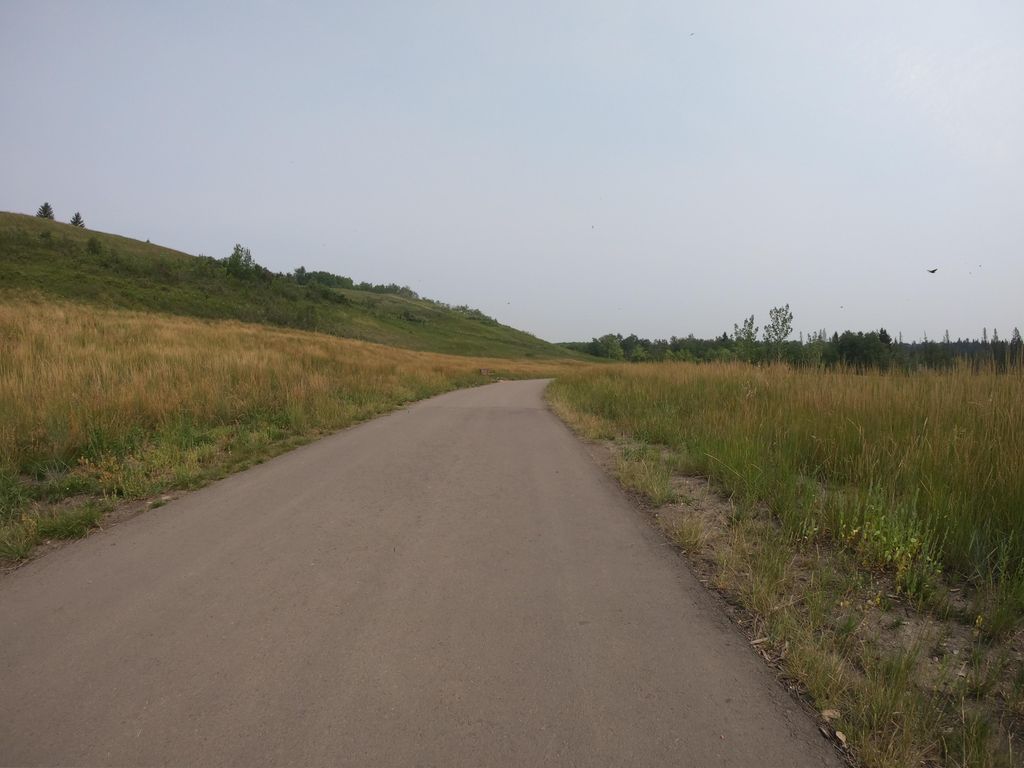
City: calgary